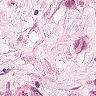
Metastatic tissue present: yes